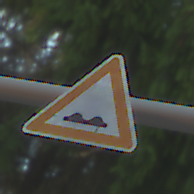
Verkehrszeichen: UnebeneFahrbahn
Umgebung: Outdoor, Suburban
Tageszeit: SunriseSunset
Wetter: PartlyCloudy
Licht: Natural
Jahreszeit: NotSpecified
Kontrast: MediumContrast